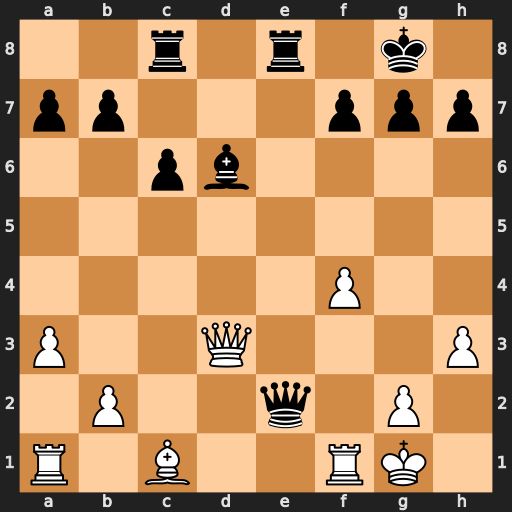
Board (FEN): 2r1r1k1/pp3ppp/2pb4/8/5P2/P2Q3P/1P2q1P1/R1B2RK1
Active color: w
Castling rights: -
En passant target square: -
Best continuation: Qxd6 Rcd8 Qc5 Rd1 Qf2